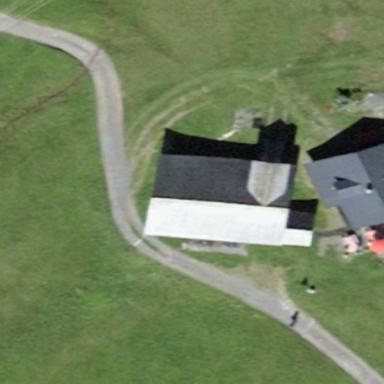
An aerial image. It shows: Farm auxiliary building.